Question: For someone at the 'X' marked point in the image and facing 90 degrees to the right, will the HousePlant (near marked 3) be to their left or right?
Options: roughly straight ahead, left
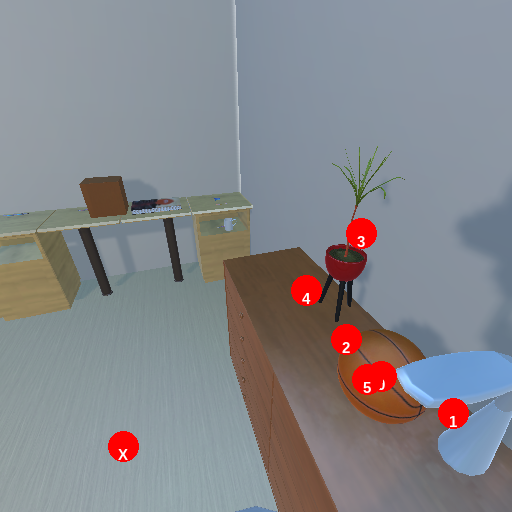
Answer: roughly straight ahead